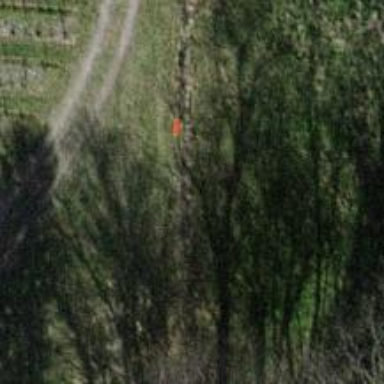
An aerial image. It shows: View of pole with roofed pipeline marker.